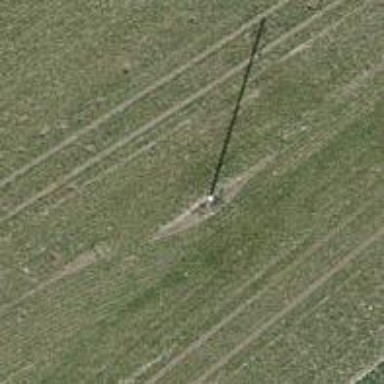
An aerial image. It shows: Power pole.